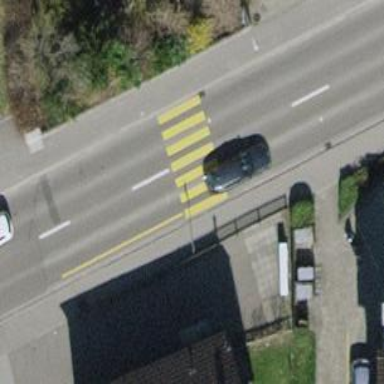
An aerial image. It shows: Uncontrolled zebra crossing with pedestrian island.